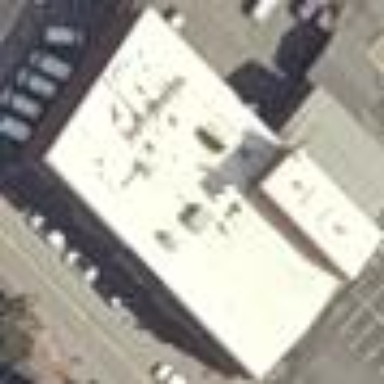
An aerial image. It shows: Theater building.